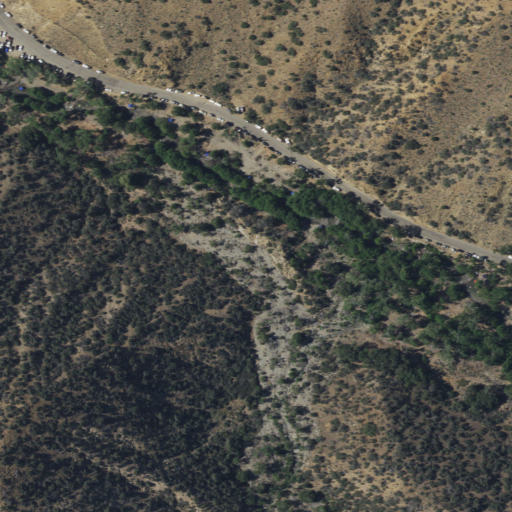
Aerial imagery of valley in California named Holcomb Canyon containing grassland, shrub, open development, low intensity development, woody wetlands, mixed forest, and herbaceous wetlands